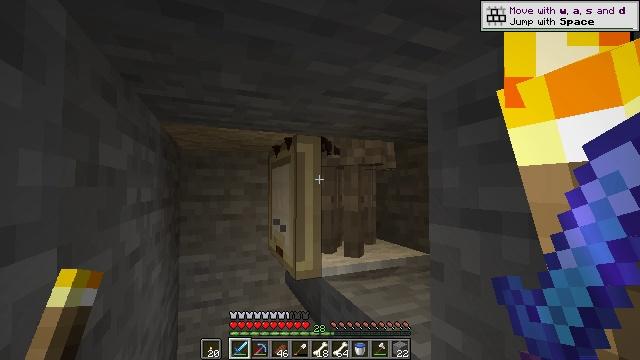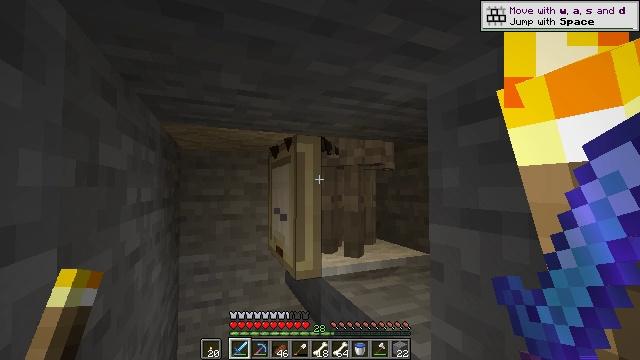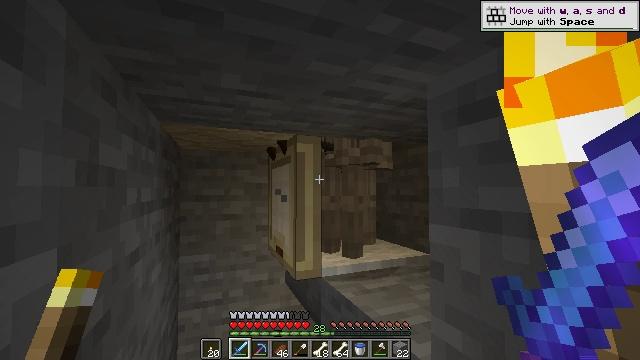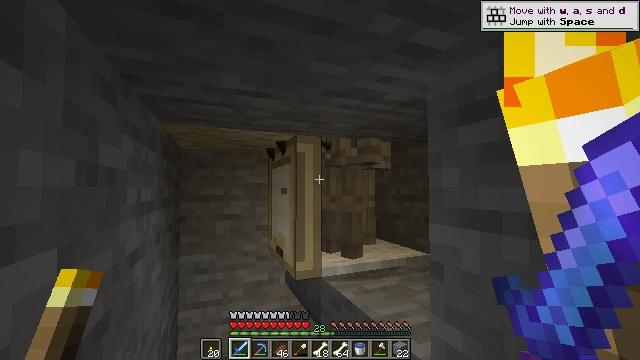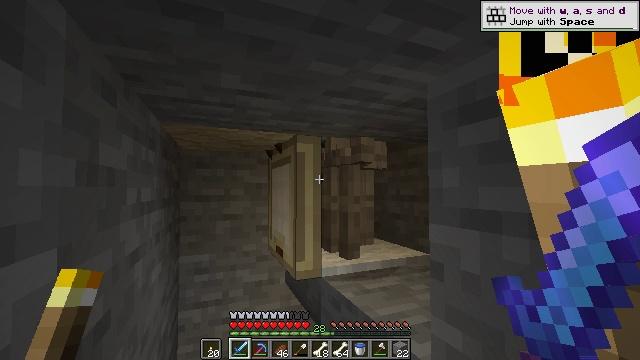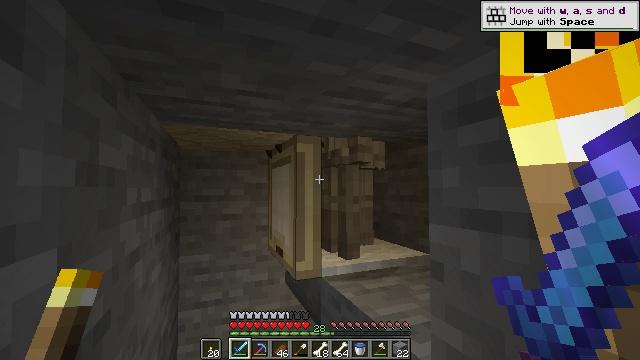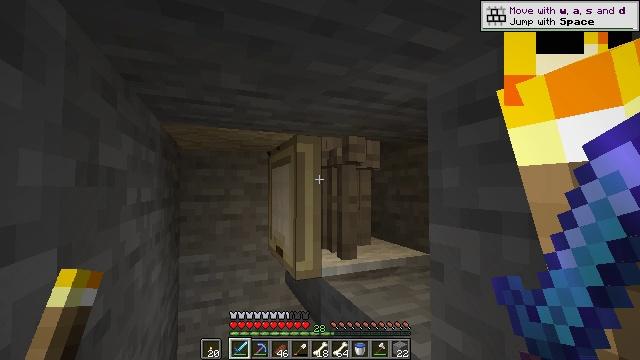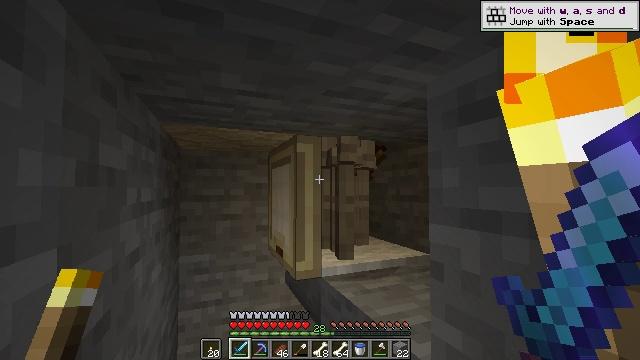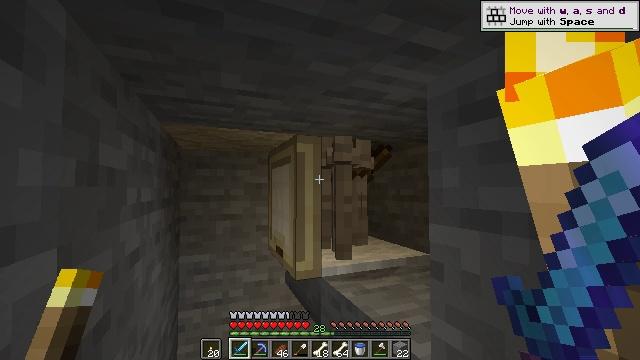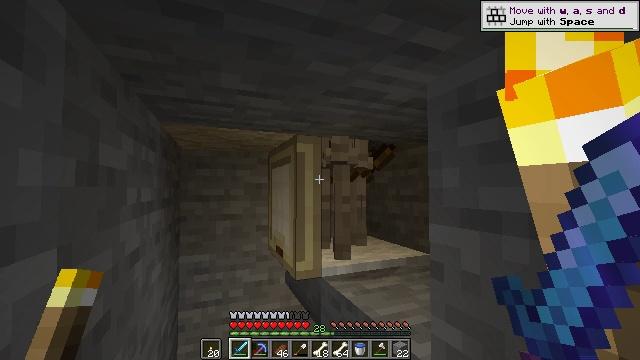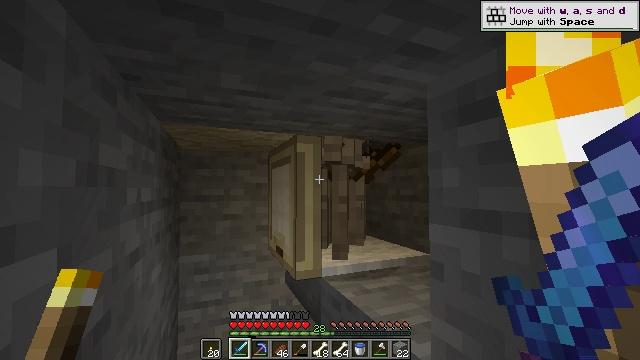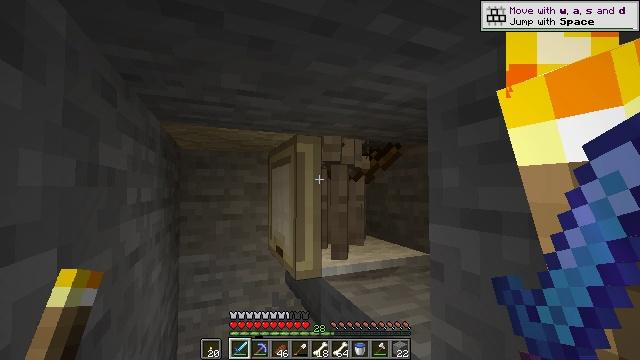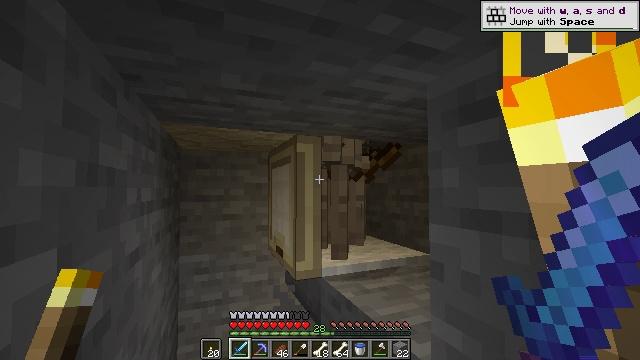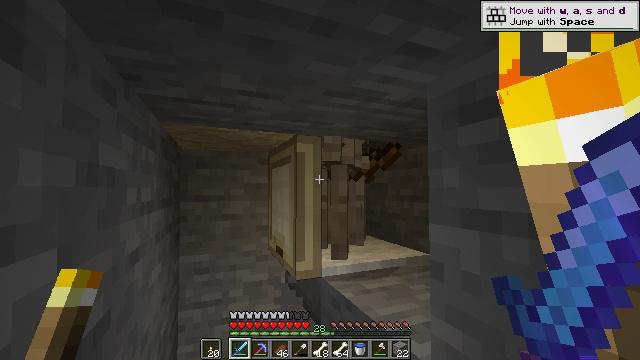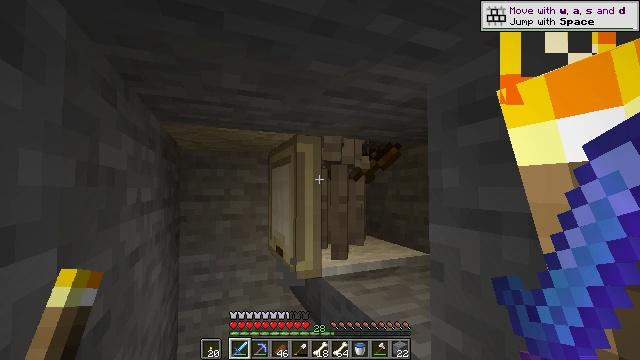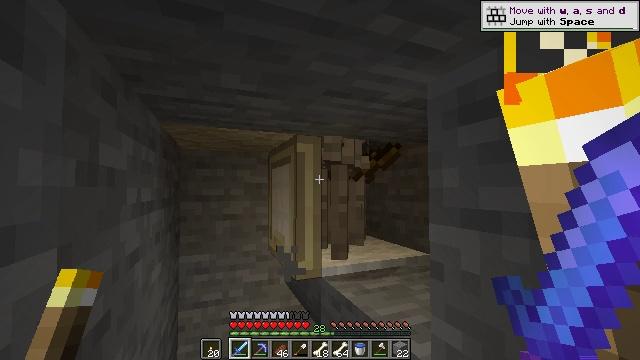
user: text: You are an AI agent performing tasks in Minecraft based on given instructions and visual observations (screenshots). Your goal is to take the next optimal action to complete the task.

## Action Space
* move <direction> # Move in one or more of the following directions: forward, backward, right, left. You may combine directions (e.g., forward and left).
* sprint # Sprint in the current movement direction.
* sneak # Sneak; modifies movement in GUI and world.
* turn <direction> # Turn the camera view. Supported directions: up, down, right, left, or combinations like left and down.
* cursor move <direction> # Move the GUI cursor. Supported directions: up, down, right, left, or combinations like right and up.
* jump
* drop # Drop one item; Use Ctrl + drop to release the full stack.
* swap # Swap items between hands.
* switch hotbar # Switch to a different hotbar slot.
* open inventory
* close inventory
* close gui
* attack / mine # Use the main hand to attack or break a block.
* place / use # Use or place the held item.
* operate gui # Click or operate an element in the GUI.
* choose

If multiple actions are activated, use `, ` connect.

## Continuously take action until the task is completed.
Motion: motion action
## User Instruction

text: Combat the skeleton.
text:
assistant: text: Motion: no_op
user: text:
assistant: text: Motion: no_op
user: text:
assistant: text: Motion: no_op
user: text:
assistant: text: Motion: no_op
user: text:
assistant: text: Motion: no_op
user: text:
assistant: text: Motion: no_op
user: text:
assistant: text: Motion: no_op
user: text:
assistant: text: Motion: no_op
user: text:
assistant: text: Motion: no_op
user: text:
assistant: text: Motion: no_op
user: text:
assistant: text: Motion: no_op
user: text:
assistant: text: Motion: no_op
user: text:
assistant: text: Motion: no_op
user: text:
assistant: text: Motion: no_op
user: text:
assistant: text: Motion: no_op
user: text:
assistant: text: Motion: no_op
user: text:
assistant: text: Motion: no_op
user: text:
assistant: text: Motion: no_op
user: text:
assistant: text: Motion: no_op
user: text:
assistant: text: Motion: no_op
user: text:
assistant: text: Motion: no_op
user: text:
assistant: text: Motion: no_op
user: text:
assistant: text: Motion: no_op
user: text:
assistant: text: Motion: no_op
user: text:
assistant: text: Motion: no_op
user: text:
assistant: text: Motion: no_op
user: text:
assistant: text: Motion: no_op
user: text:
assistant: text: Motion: no_op
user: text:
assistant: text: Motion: no_op
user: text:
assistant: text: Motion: no_op